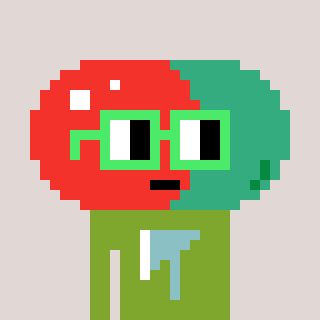
a pixel art character with square light green glasses, a pill-shaped head and a slimegreen-colored body on a warm background